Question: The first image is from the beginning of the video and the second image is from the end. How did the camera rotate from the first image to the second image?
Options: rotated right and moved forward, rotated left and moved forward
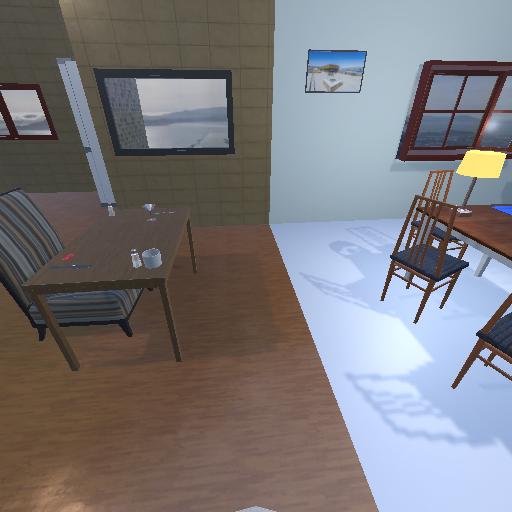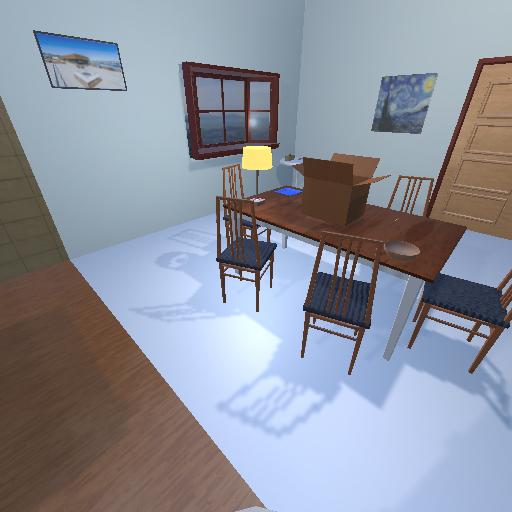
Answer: rotated right and moved forward